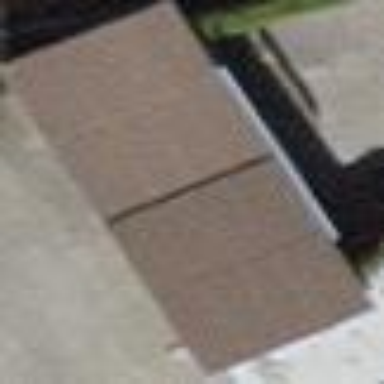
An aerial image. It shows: View of roof of building.